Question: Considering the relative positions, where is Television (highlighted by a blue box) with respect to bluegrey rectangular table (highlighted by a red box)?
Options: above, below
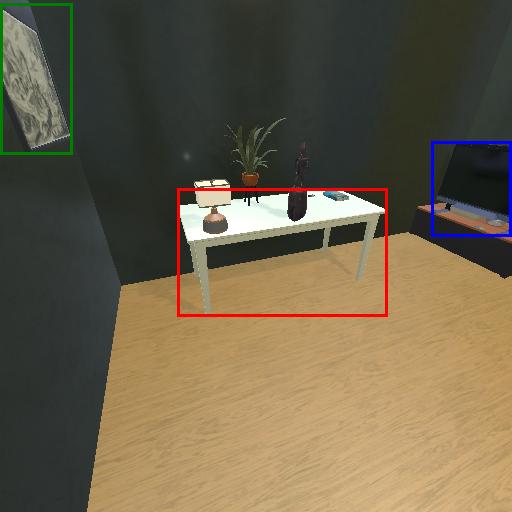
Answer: above